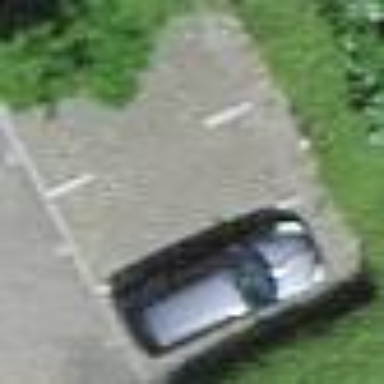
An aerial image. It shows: Parking available on the street side.